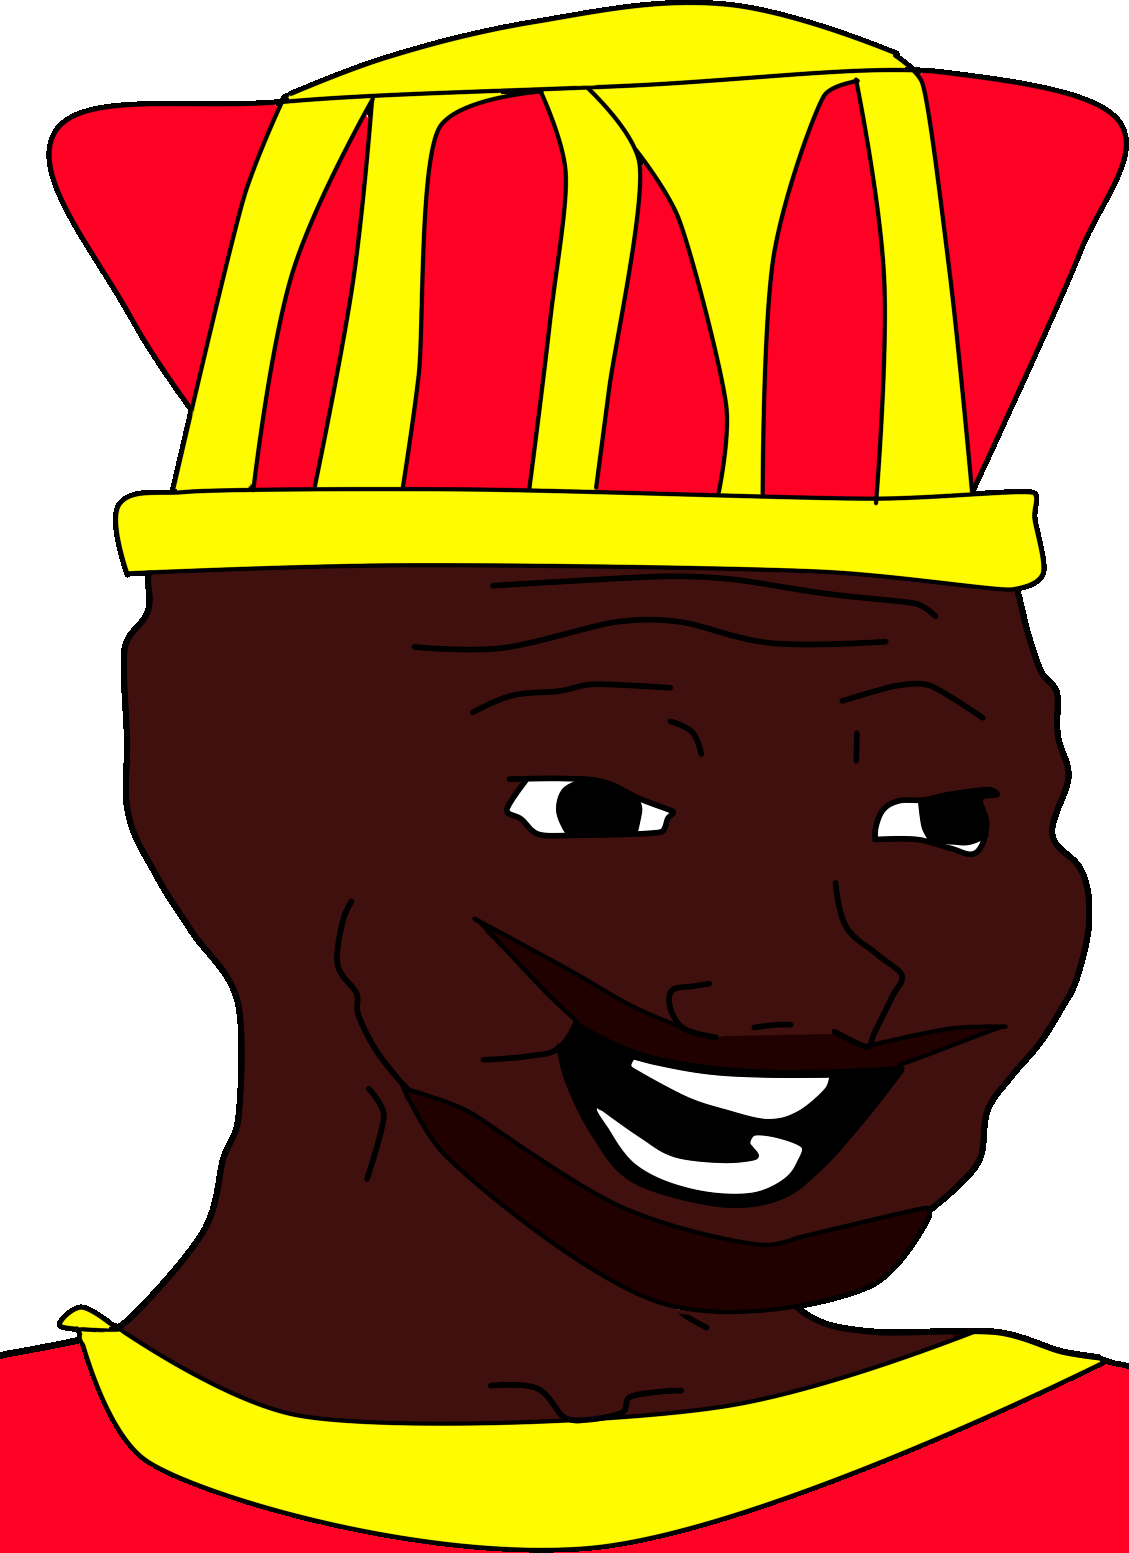
Label: 5_Blackjak